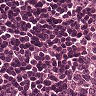
Metastatic tissue present: no